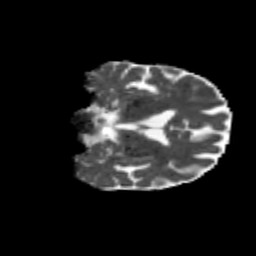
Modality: MD
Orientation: coronal
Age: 67
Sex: female
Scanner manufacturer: siemens
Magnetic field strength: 3 T
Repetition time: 4.71 s
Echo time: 0.0906 s